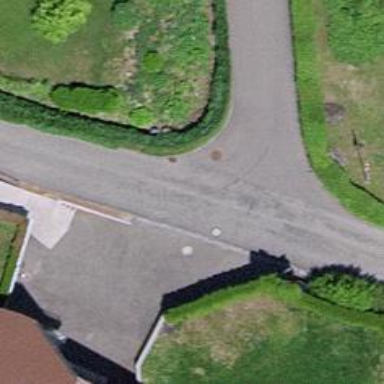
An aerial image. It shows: Hedge acting as barrier.